Question:
I want to see the original value(in a language other than English) in console(not in a unicode format) without print function. But if I use that code without print function then showing anonymous value(in unicode). I am using tornado framework
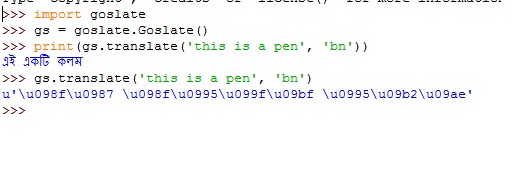
Answer: '''
gs.translate('this is a pen','bn')
'''
produces a Unicode string. If you just type 'gs.translate('this is a pen','bn')' into the interactive interpreter it prints the <URL> of that string which is
'u'ei ektti klm''.
But when you type 'print(gs.translate('this is a pen','bn'))' the Unicode data is encoded into a stream of bytes using the default encoding (which appears to be ) so that the data can be printed.
You can perform that encoding explicitly:
'''
uni = u'ei ektti klm'
s = uni.encode('utf-8')
print(s)
'''
'''
ei ektti klm
'''
Note that the representation of 's' is the following byte string:
'''
'ei ektti klm'
'''
so that's what would get printed in the interactive interpreter if you typed 's' at the prompt.
You can't get the interpreter to print 'ei ektti klm' simply be typing a variable name or simple expression, since it will show the representation of the variable or expression. So if you want to see the actual Bengali (?) text in the interactive interpreter, you need to use 'print' (or 'sys.stdout.write') to tell it to print the UTF-8 encoded data.